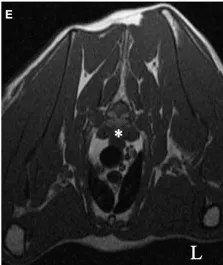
T1-weighted ,. At the level of mid-body of the T2 vertebra, there was a symmetric, ventrally located, extradural lesion causing secondary spinal cord compression (asterisk, D-F). Fat saturation images. Respectively).
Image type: radiology (mri)